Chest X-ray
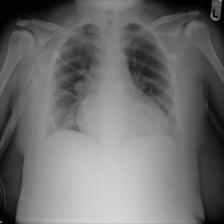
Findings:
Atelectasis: negative
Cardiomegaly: positive
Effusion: positive
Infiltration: positive
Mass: negative
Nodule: negative
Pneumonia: negative
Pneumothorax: negative
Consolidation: negative
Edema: negative
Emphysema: negative
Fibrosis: negative
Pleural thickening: negative
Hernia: negative